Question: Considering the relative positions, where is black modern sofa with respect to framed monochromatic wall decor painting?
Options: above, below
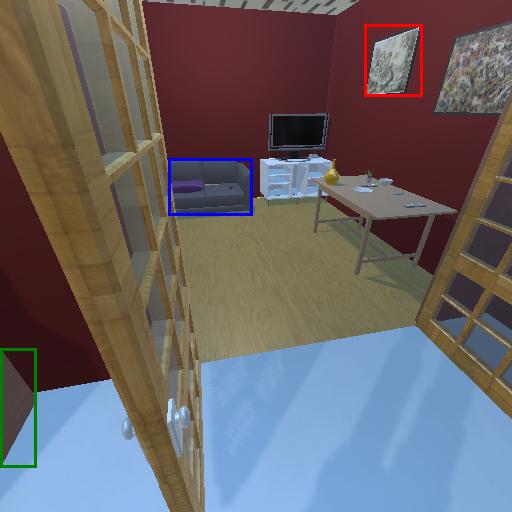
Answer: above